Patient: sex M, age 35
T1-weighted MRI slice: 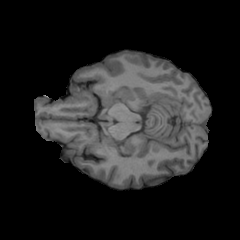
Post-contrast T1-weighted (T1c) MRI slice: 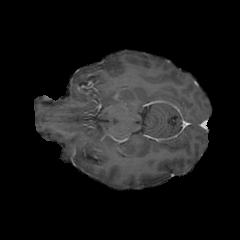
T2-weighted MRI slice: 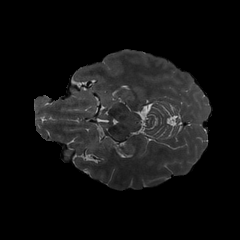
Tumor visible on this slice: no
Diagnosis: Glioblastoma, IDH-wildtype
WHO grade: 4